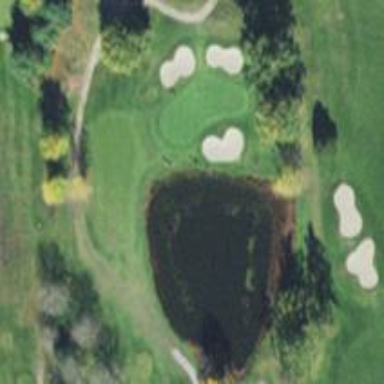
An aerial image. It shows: View of golf hole.